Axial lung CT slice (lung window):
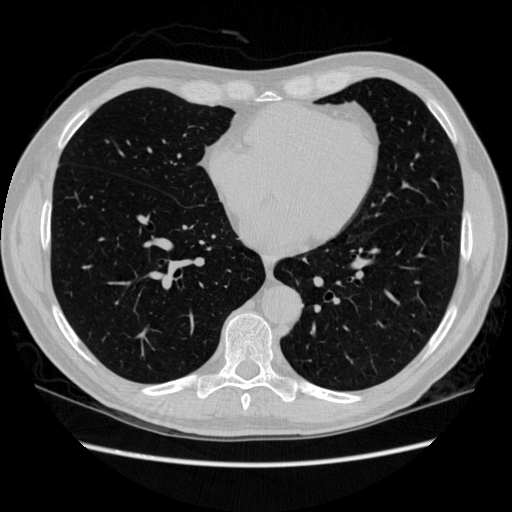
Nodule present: no